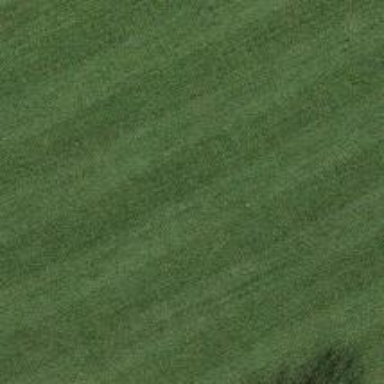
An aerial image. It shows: Golf hole.